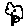
Label: flower